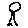
Label: tree